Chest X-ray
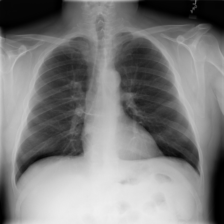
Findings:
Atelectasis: positive
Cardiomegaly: negative
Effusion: negative
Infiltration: negative
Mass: negative
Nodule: negative
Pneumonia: negative
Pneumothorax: negative
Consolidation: negative
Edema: negative
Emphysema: negative
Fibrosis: negative
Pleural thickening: negative
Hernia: negative